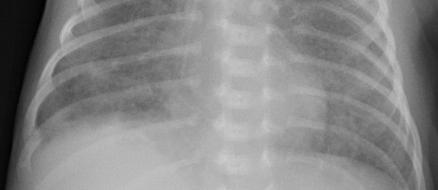
Diagnosis: PNEUMONIA